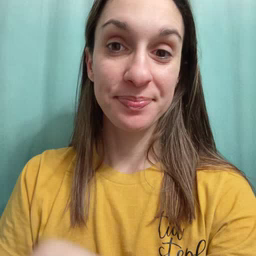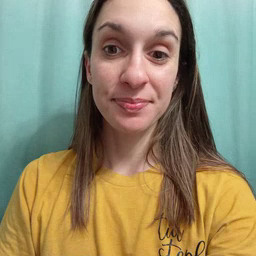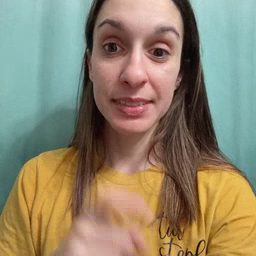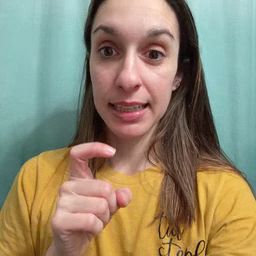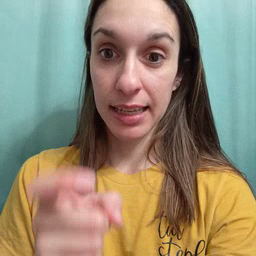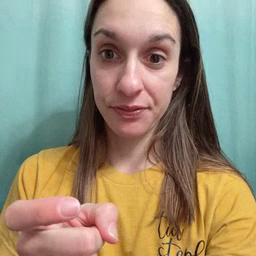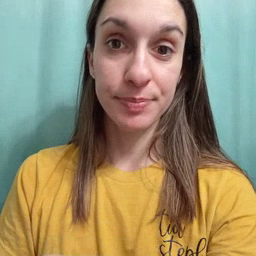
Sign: give